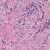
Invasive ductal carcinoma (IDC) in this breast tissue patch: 1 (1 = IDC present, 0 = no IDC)